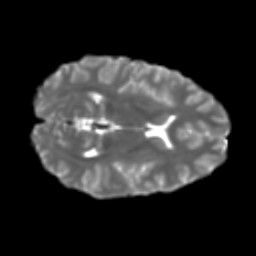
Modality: T2w
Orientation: axial
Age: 27
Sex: female
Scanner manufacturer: ge
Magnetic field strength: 3 T
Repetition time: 7.8 s
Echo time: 0.0606 s